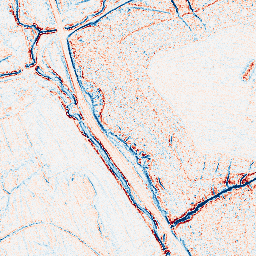
Category: edge_preserving
Decomposition family: anisotropic_diffusion
Decomposition parameters: iterations: 10
kappa: 50
gamma: 0.05
Upsampling method: sinc_blackman
Upsampling parameters: scale: 4
kernel_size: 16
Upsampling scale: 4